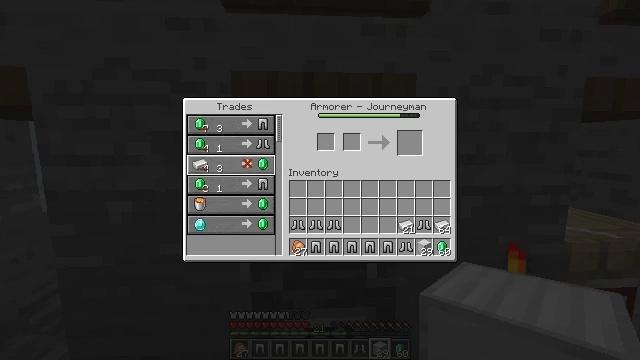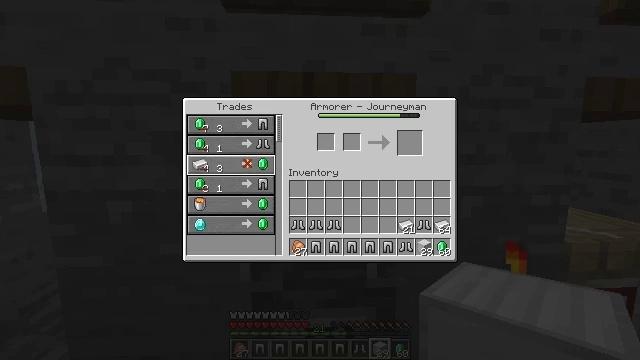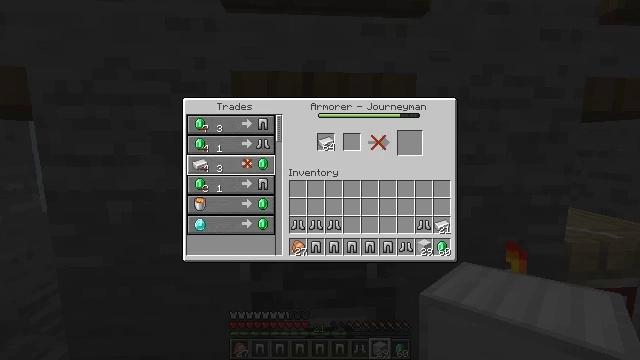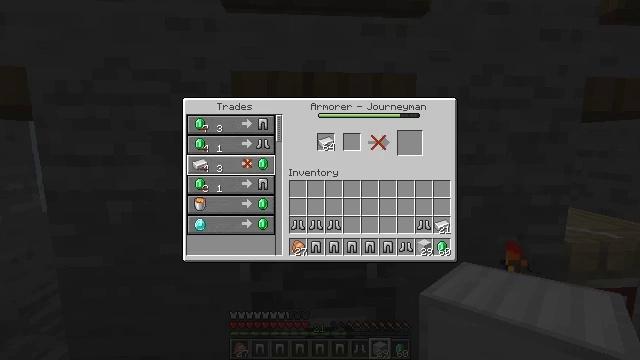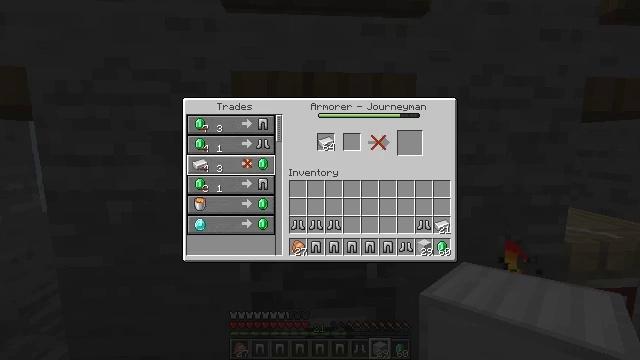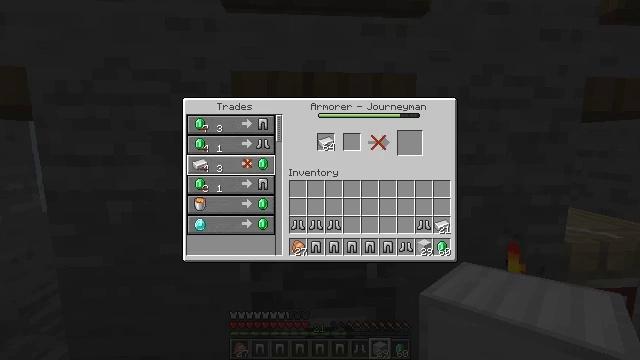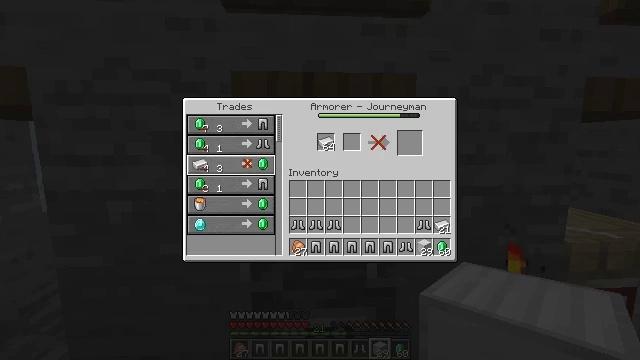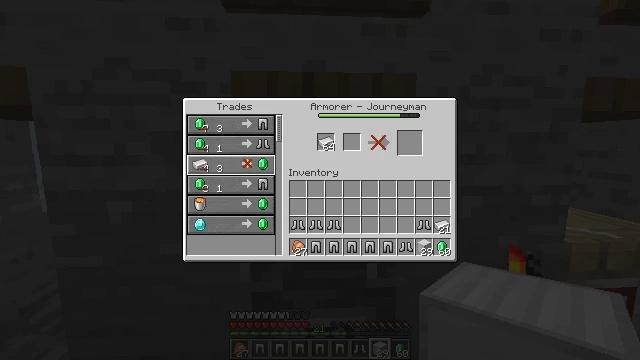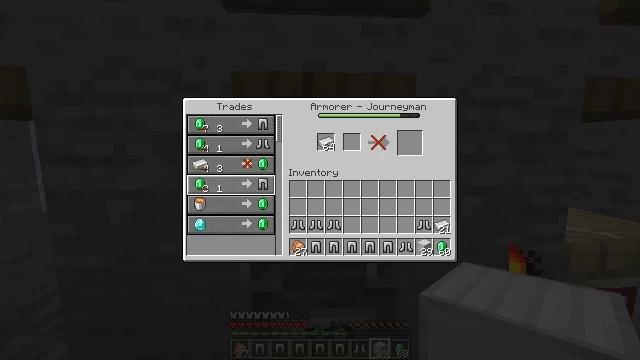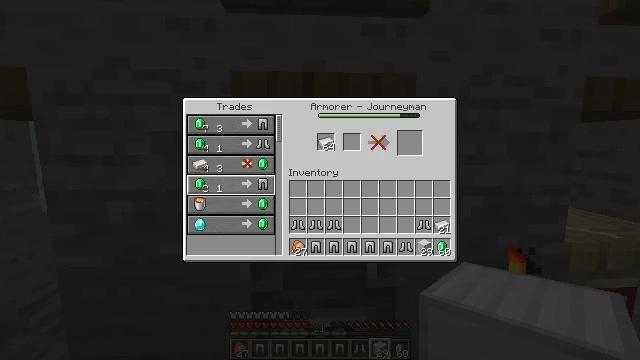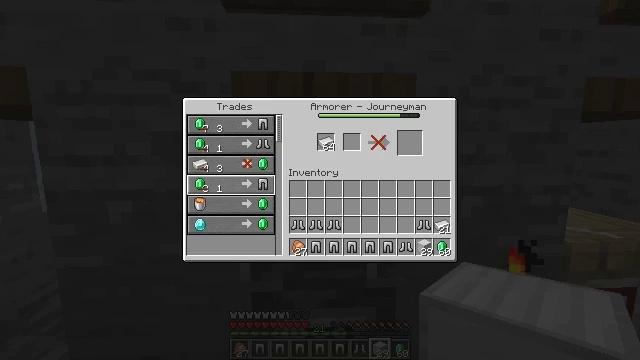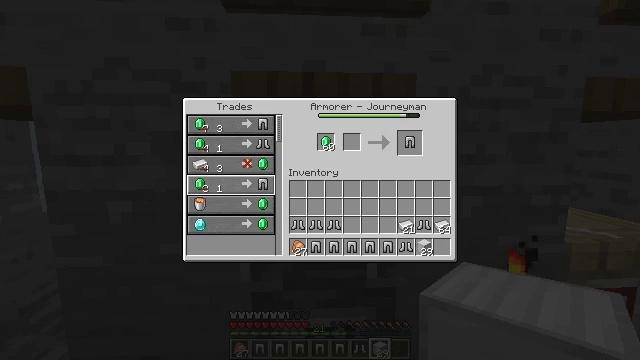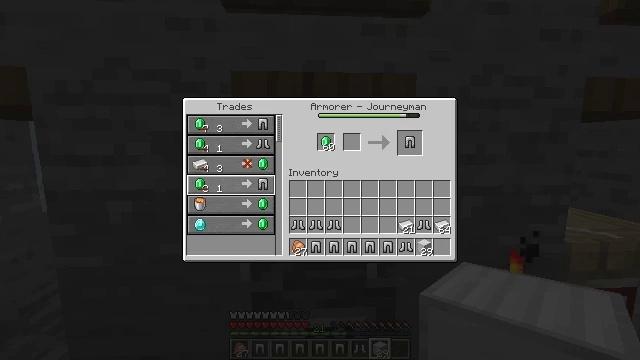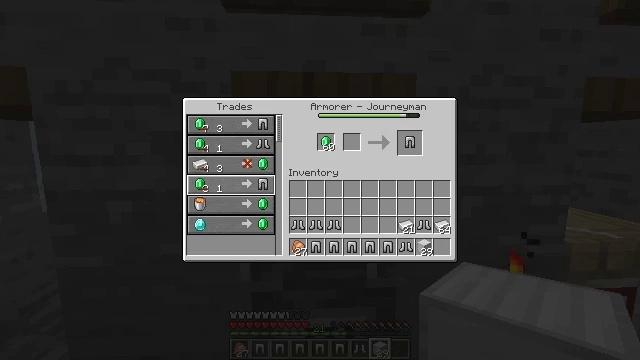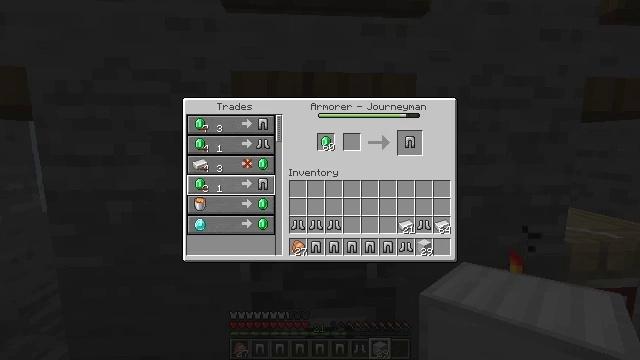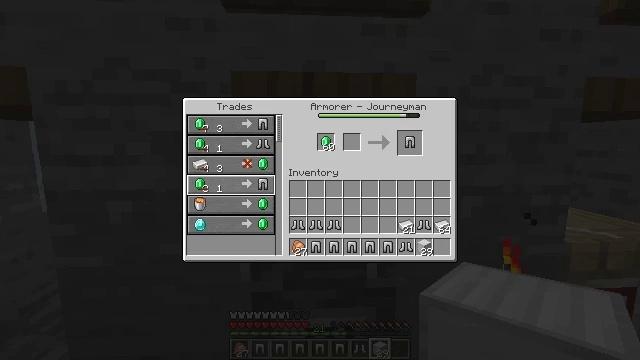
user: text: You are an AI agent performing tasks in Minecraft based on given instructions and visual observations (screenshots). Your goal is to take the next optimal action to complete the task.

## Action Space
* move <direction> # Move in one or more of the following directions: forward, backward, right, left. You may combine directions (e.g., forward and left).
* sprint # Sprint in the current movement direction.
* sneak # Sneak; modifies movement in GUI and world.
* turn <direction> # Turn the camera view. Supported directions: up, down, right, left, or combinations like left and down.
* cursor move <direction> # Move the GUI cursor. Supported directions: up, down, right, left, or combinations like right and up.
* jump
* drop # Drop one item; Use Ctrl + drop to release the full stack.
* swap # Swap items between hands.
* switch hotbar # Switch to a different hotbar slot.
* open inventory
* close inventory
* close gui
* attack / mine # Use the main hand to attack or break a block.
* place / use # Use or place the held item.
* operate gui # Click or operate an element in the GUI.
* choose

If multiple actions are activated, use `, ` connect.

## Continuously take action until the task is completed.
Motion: motion action
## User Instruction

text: Open the crafting table and make chainmail leggings.
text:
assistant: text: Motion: no_op
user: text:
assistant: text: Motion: attack / mine
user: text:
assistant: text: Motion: attack / mine
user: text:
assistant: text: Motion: attack / mine
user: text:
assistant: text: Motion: no_op
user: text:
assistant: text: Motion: no_op
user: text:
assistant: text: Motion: no_op
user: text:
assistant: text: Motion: turn down
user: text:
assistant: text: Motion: no_op
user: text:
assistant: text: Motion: no_op
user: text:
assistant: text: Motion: attack / mine
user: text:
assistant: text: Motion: attack / mine
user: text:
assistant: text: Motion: attack / mine
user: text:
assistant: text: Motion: no_op
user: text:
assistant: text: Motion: no_op
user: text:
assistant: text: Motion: no_op
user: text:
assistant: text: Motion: no_op
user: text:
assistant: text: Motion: no_op
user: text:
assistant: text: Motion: no_op
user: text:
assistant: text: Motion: no_op
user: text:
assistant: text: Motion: turn right
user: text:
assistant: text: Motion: turn right
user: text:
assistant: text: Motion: turn right
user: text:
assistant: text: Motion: turn right
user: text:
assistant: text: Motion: turn right and up
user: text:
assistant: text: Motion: no_op
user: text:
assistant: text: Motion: no_op
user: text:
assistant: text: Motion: no_op
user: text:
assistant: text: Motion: no_op
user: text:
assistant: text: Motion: no_op